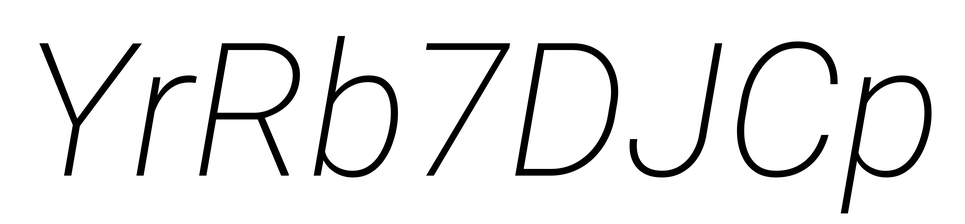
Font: Roboto-Italic_ExtraLight_Italic